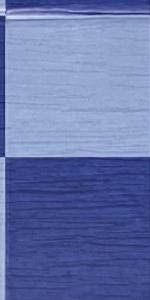
Label: Empty